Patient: sex M, age 29
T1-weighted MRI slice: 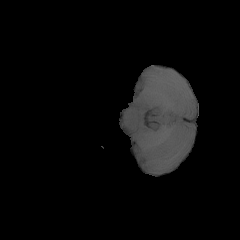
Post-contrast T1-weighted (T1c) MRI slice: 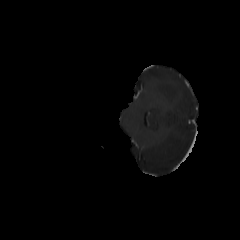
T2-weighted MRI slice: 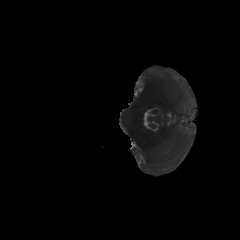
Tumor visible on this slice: no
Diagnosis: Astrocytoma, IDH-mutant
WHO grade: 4